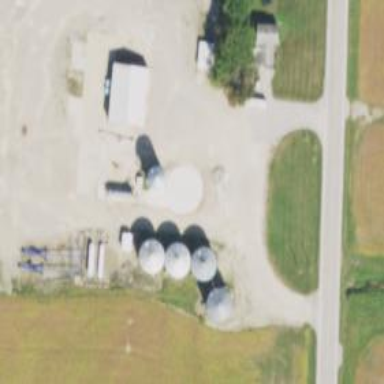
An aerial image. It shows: Silo.